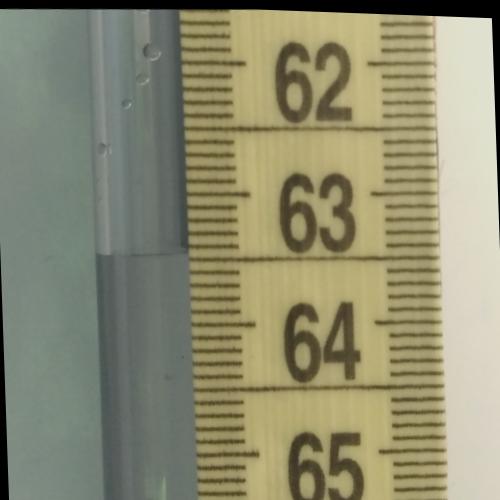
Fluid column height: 63.5 cm